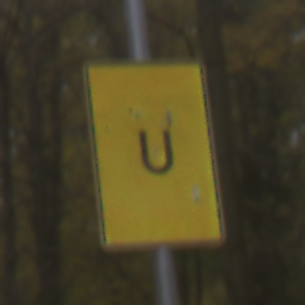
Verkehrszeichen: AnkuendigungOderFortsetzungUmleitungOhnePfeilsymbol
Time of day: MorningAfternoon
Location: Outdoor (Nature)
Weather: Overcast
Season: Autumn
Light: Natural